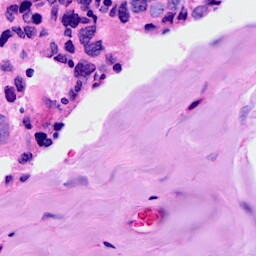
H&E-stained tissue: Breast